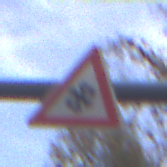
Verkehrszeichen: SchneeOderEisglaette
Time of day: MorningAfternoon
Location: Outdoor (Urban)
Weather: PartlyCloudy
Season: NotSpecified
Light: Natural